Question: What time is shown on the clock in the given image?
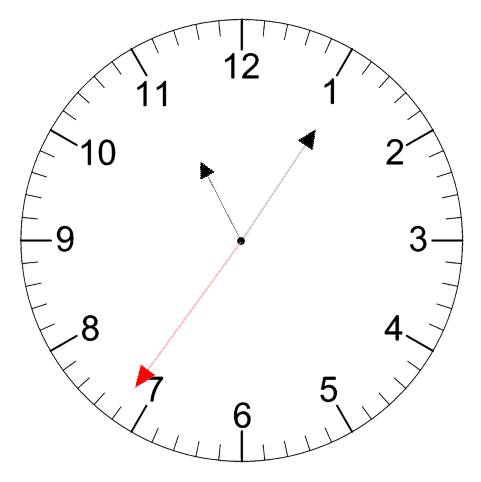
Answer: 11:05:36